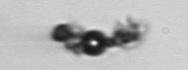
Label: bead